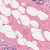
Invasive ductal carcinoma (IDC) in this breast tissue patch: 0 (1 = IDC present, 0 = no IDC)